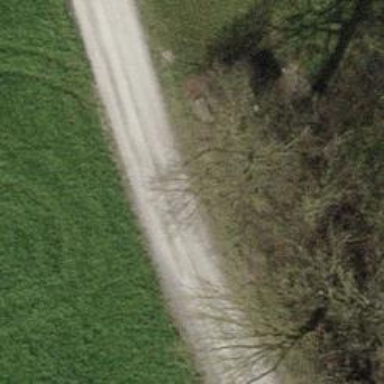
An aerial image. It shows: Track with grade 1 quality.